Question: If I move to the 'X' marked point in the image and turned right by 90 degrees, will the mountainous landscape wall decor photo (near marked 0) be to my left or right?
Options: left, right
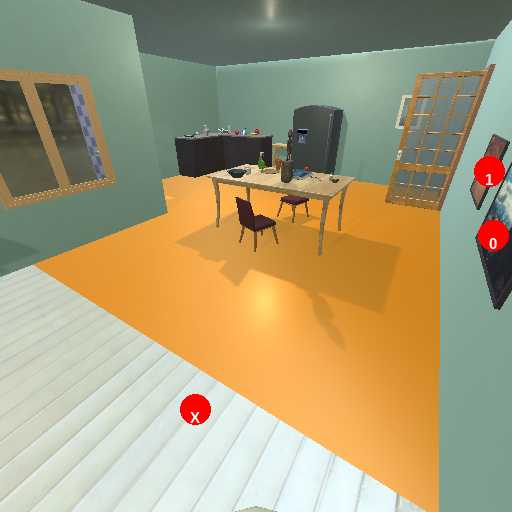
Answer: left